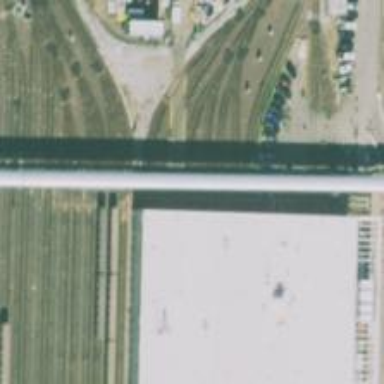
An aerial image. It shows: Building passage tunnel under electrified rail in service yard.